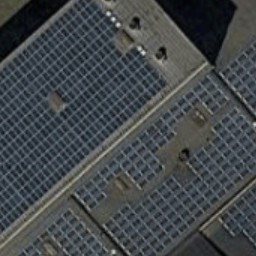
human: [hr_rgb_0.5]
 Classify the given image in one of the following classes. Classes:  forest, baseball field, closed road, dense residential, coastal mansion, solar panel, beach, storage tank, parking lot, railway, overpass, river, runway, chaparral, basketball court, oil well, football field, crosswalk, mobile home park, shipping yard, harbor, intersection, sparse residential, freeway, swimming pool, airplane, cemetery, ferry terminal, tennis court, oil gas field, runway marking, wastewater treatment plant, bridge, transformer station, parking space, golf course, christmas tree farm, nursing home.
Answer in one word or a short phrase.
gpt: solar panel